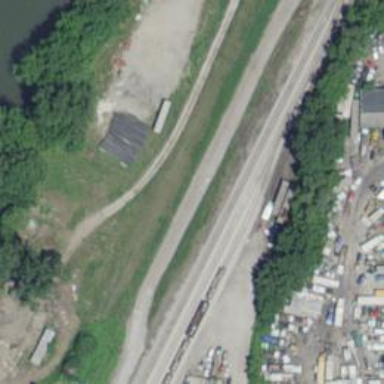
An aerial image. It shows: Railway yard.